This time-frequency spectrogram was computed from a rotor test-rig vibration snapshot; brighter regions carry more energy. What is the most likely rotor condition (normal, misalignment, unbalance, looseness)?
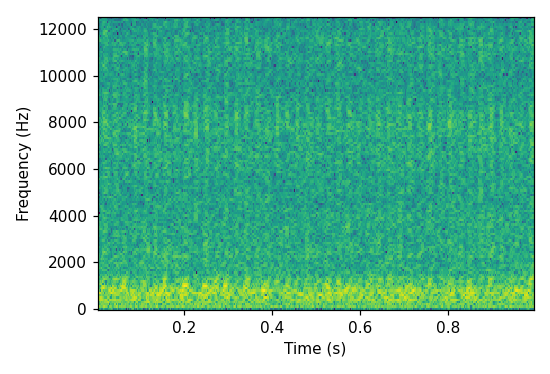
Answer: misalignment